Group 1:
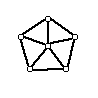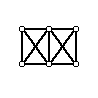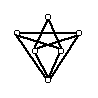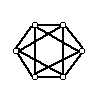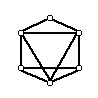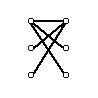
Group 2:
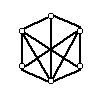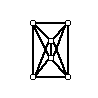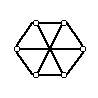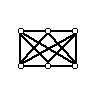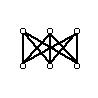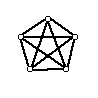
Rule separating the two groups: Graph can be redrawn such that no edges intersect vs. not so.
Concepts: graph, topological_transformation
Comments: A graph is a collection of vertices and edges. Vertices are the dots and edges are the lines that connect the dots. On the left, all edges can be redrawn (curved lines are allowed and moving vertices is allowed) such that no edges cross each other and each vertex is still connected to the same other vertices. These graphs are called planar.
Author: Molly C Klenzak